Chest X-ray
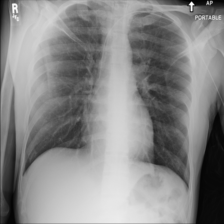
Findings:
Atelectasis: negative
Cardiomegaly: negative
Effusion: negative
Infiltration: negative
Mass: negative
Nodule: negative
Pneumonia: negative
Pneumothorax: negative
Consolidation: negative
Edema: negative
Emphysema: negative
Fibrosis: negative
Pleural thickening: negative
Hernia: negative